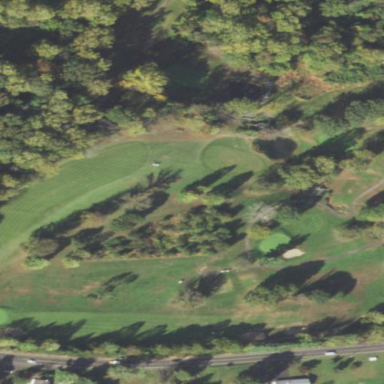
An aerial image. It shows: Grassy area designated as golf fairway.